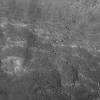
Atmospheric dust classification: not_dusty